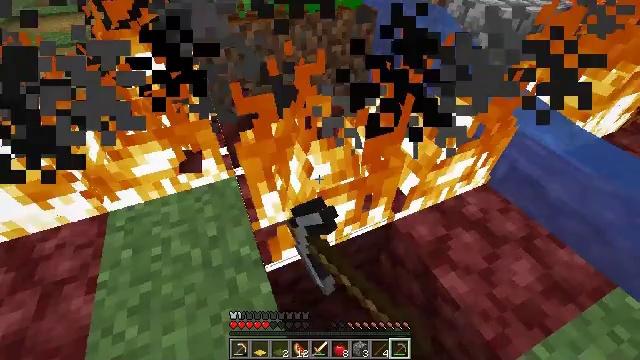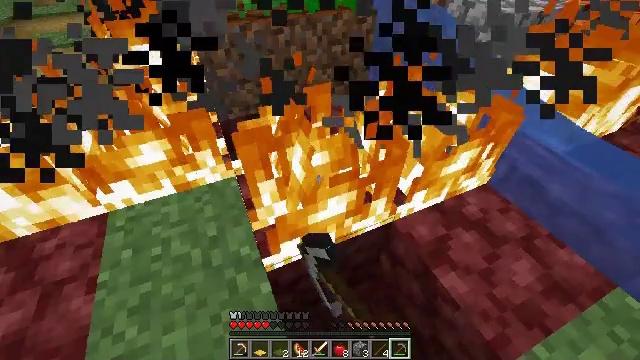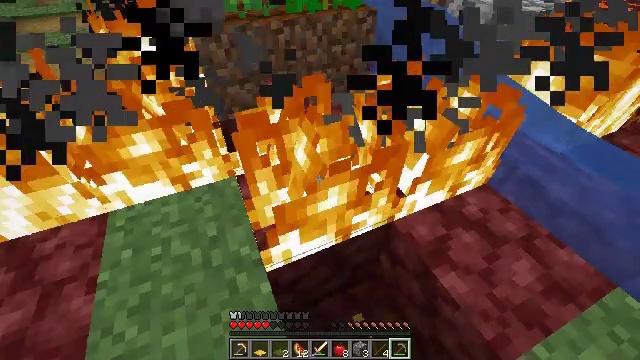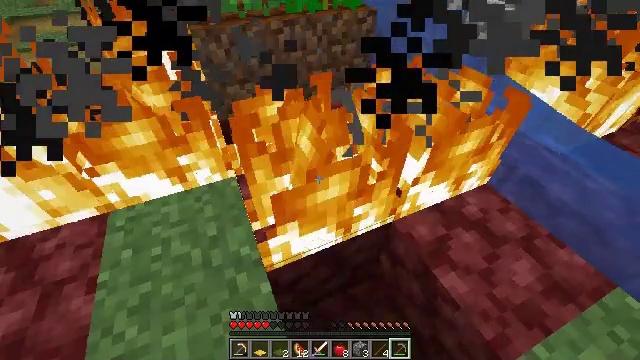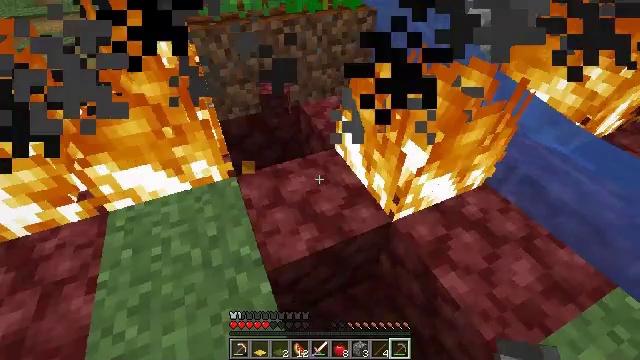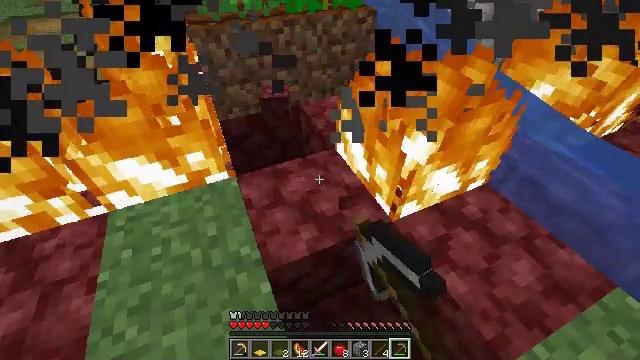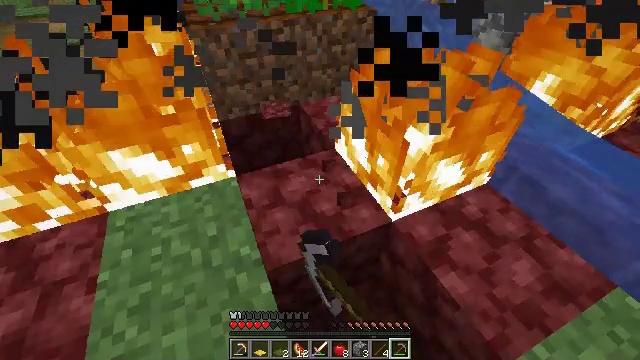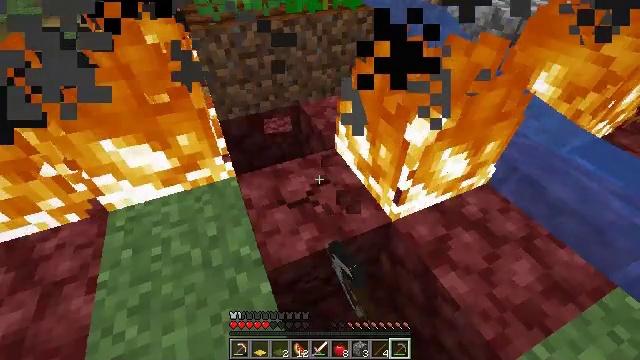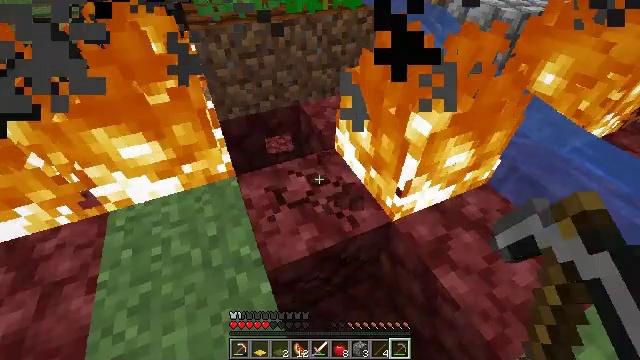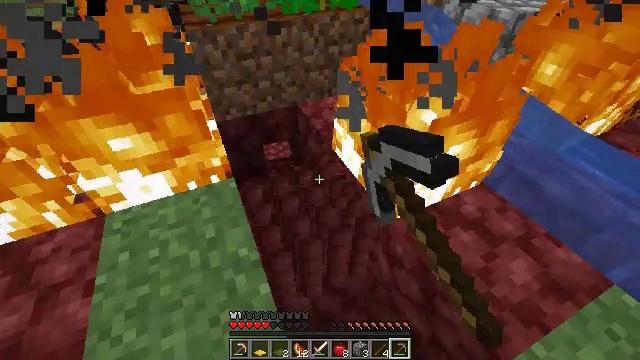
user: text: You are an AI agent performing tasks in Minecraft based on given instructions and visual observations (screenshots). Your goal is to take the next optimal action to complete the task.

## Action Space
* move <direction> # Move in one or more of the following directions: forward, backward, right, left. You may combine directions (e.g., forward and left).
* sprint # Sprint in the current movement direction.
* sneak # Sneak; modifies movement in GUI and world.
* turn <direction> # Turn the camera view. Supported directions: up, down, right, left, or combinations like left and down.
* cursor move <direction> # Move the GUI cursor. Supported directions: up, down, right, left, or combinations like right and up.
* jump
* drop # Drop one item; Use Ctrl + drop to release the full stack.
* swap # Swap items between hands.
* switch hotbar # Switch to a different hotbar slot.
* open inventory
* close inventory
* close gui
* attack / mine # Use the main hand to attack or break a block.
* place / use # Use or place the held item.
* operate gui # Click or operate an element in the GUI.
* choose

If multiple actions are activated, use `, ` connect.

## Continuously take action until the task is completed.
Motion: motion action
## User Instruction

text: Remove the fire source.
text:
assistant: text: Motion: no_op
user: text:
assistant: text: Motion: no_op
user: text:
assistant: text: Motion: no_op
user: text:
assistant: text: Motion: attack / mine
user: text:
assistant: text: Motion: attack / mine
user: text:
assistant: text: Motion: attack / mine
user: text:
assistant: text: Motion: attack / mine
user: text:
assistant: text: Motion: attack / mine
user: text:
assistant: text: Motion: attack / mine
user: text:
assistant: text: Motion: no_op